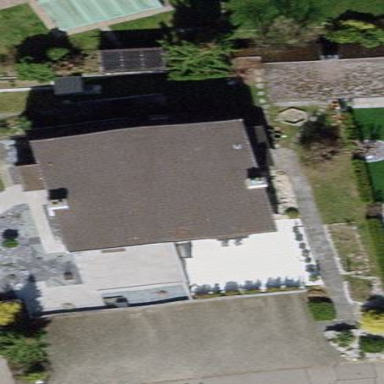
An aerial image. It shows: Terrace building.